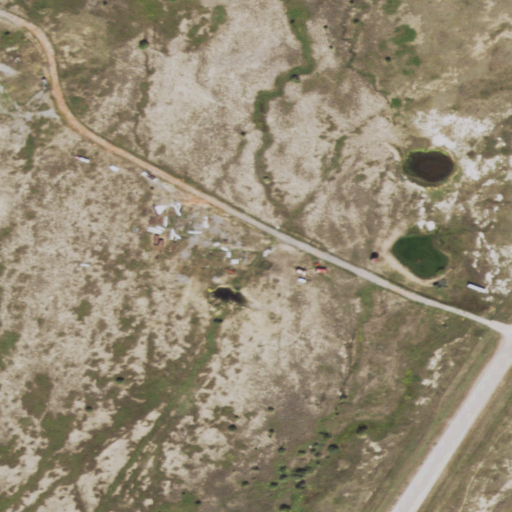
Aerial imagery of plain(s) in Wyoming named Hopper Flat containing grassland, shrub, open development, medium intensity development, and low intensity development